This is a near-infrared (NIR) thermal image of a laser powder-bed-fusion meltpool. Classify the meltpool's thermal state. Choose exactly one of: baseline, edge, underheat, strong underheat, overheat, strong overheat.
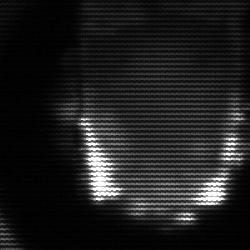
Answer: baseline